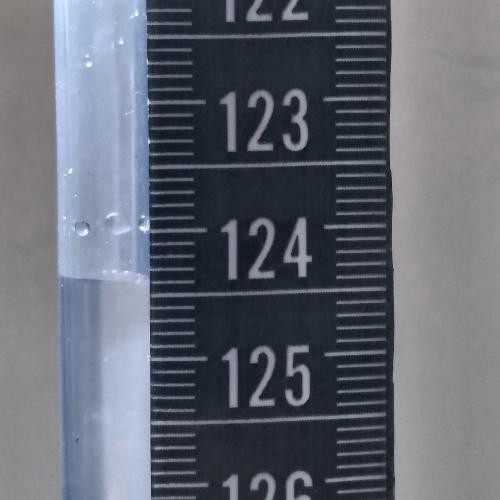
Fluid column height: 124.4 cm